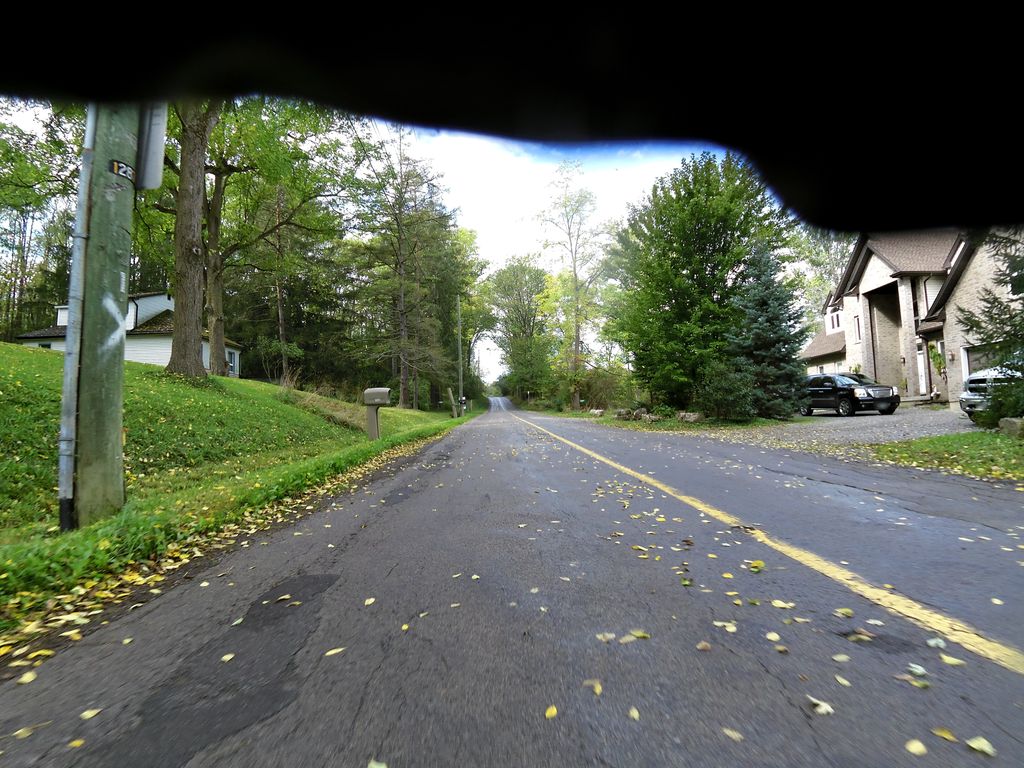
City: hamilton